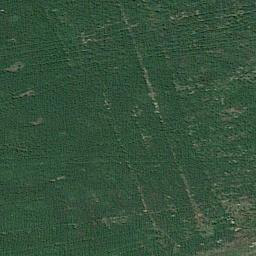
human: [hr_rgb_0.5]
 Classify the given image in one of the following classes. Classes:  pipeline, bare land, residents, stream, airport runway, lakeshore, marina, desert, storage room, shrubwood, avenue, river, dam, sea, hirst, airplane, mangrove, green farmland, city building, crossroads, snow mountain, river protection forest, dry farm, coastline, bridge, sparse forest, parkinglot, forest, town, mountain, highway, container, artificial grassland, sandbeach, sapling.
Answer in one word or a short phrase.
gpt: artificial grassland